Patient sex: F
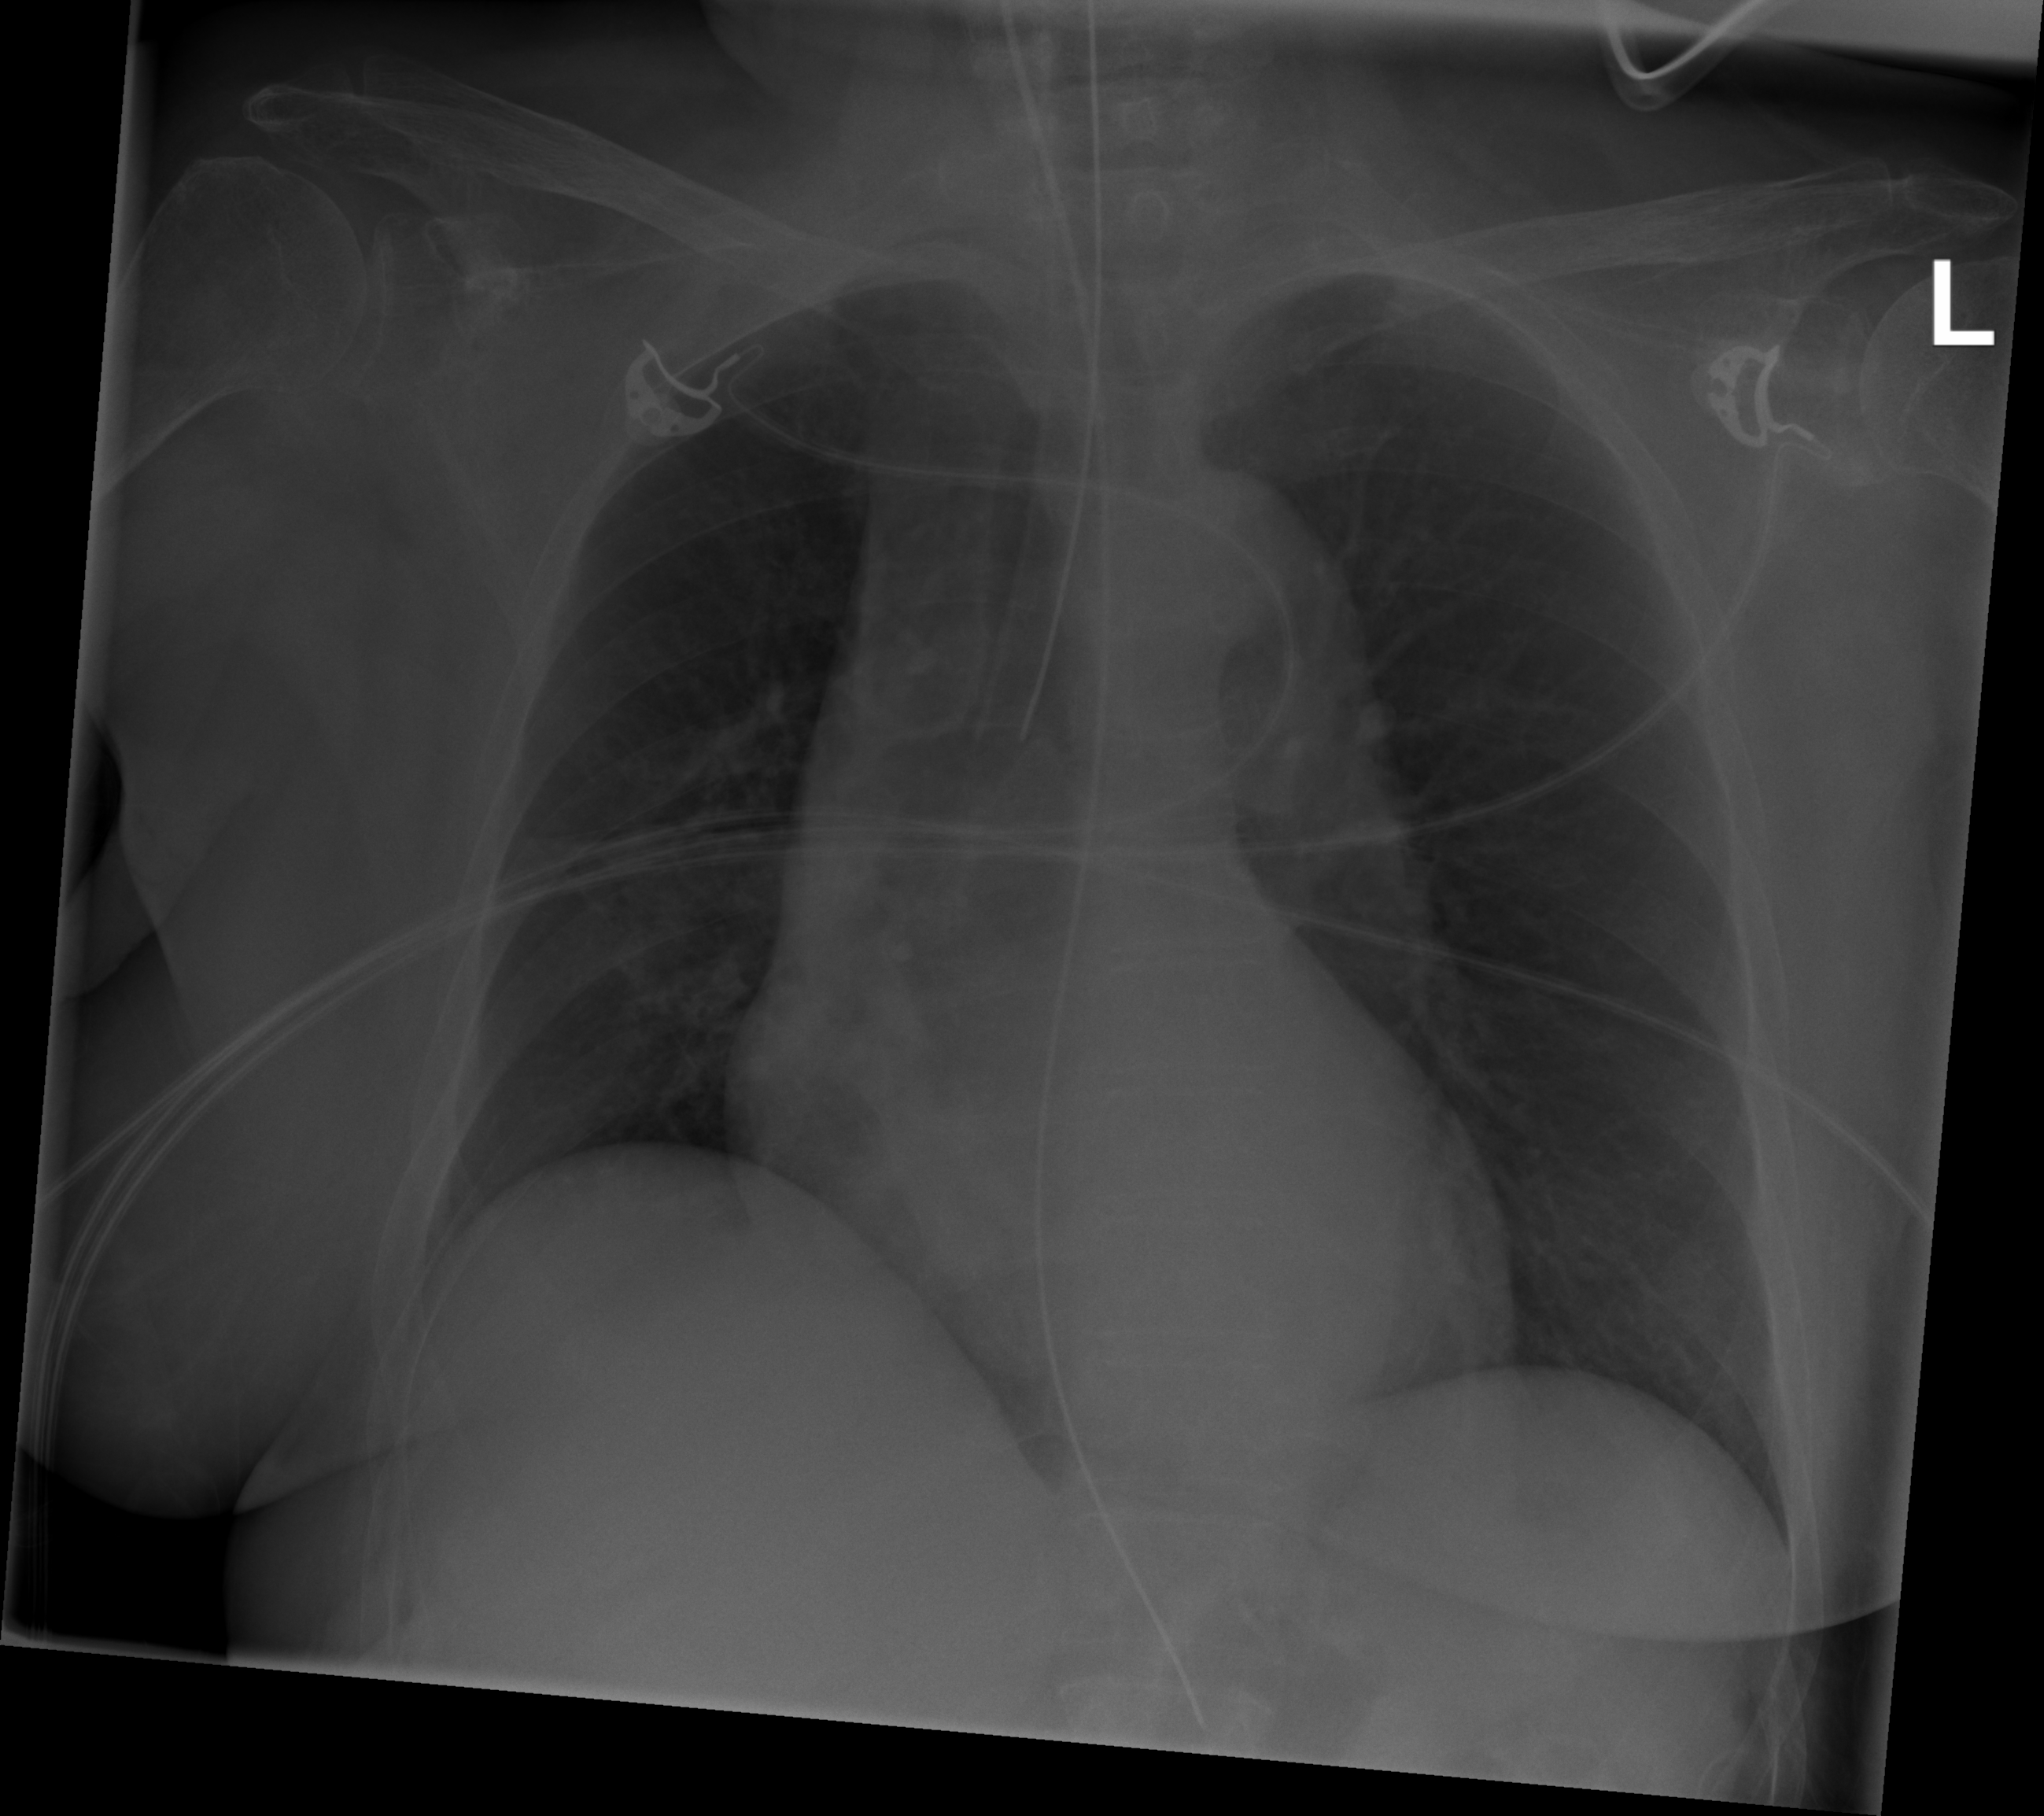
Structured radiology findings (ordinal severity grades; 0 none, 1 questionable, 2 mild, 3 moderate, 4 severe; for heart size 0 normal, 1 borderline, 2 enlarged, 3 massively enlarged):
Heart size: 0
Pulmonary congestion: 0
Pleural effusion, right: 0
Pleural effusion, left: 0
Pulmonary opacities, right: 2
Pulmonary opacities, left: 0
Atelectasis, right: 2
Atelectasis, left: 0